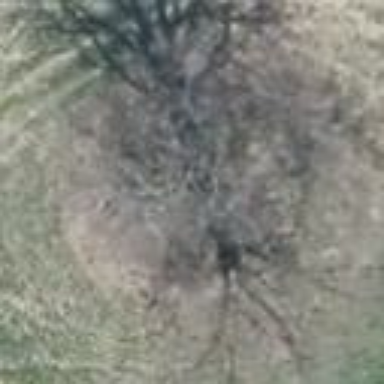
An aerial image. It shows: Patch of scrub vegetation.